Question: I'm trying to build a filter for Swashbuckle to omit in the API documentation the models / Entities / Schema of the project, keeping the controllers. The technology employed is Swashbuckle.AspNetCore v3.0.0 / Swagger UI v3.17.1. I already found ways to omit a certain method in the controller, but I wanted to omit the models in the documentation. I found a problem similar to mine, including hiding only the properties.
Follow filter code
'''
public void Apply(OpenApiSchema schema, SchemaFilterContext context)
{
if (!(context.ApiModel is ApiObject))
{
return;
}
var model = context as ApiObject;
if (schema?.Properties == null || model?.ApiProperties == null)
{
return;
}
var excludedProperties = model.Type
.GetProperties()
.Where(
t => t.GetCustomAttribute<SwaggerExcludeAttribute>() != null
);
var excludedSchemaProperties = model.ApiProperties
.Where(
ap => excludedProperties.Any(
pi => pi.Name == ap.MemberInfo.Name
)
);
foreach (var propertyToExclude in excludedSchemaProperties)
{
schema.Properties.Remove(propertyToExclude.ApiName);
}
}
'''
quote: <URL>
Would anyone have any suggestions to hide only the models / Entities / Schemas from the documentation and not just their attributes? As the image below.

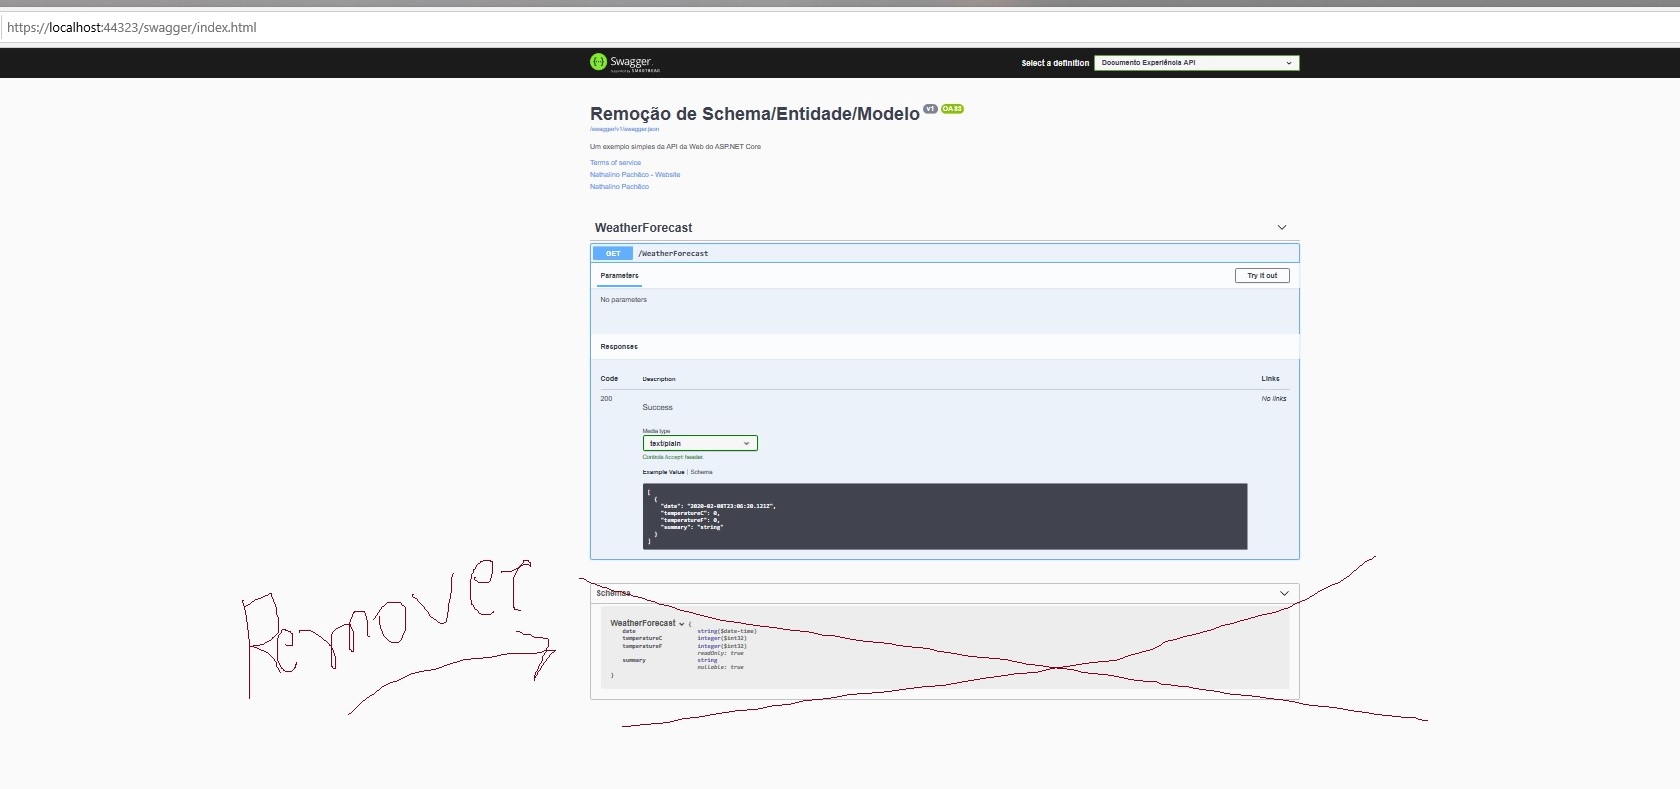
Answer: Set 'DefaultModelsExpandDepth' to -1 in your Swashbuckle / Swagger UI configuration:
'''
app.UseSwaggerUI(c =>
{
...
c.DefaultModelsExpandDepth(-1);
}
'''